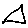
Label: triangle